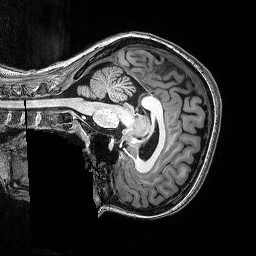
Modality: T1w
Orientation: sagittal
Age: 28
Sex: female
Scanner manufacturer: siemens
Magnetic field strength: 3 T
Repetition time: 2.53 s
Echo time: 0.0033 s